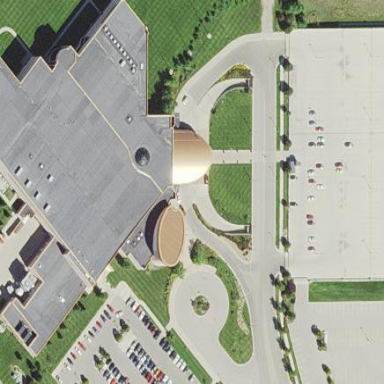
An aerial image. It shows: Casino building.